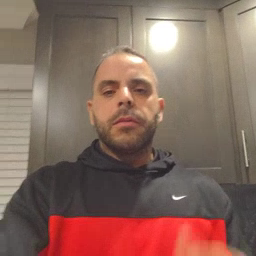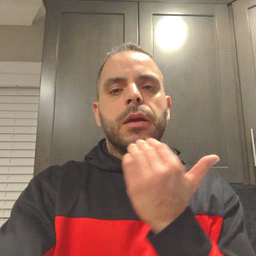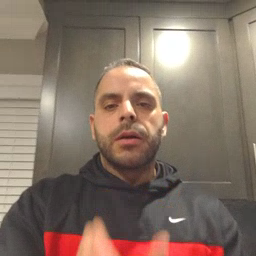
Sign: napkin